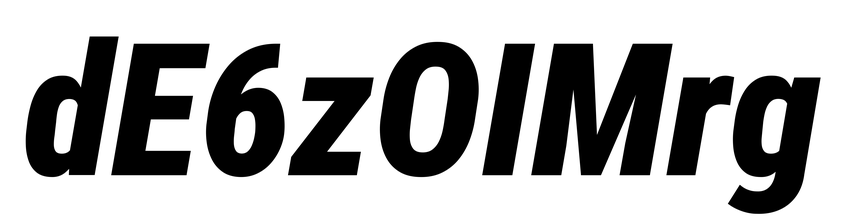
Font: Roboto-Italic_Condensed_Black_Italic